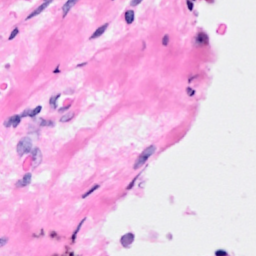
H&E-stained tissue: Breast